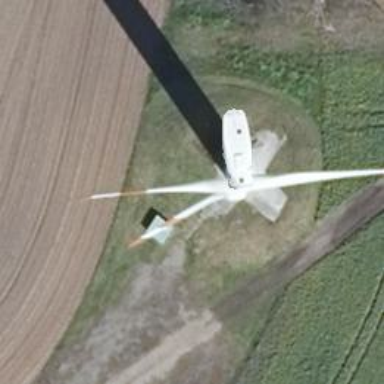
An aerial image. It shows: Wind generator powered by wind. The generator type is horizontal axis and it uses wind turbines.